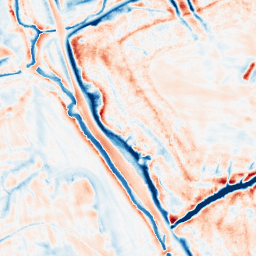
Category: edge_preserving
Decomposition family: bilateral
Decomposition parameters: d: 21
sigma_color: 100
sigma_space: 75
Upsampling method: bspline
Upsampling parameters: scale: 2
Upsampling scale: 2